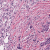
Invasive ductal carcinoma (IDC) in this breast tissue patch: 1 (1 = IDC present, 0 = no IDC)